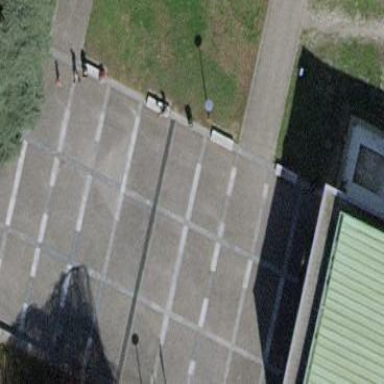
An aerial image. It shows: Pedestrian road made of concrete plates.